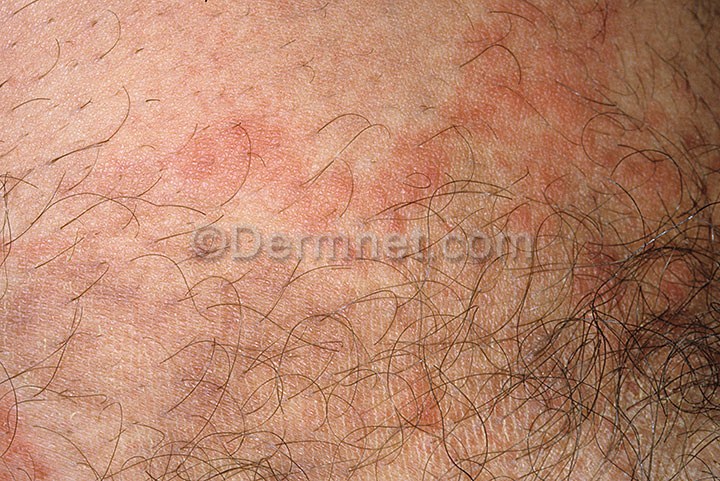
Disease: Tinea Ringworm Candidiasis and other Fungal Infections